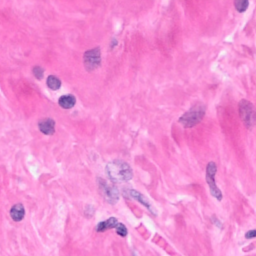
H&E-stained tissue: Breast